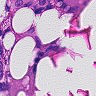
Metastatic tissue present: yes